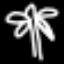
Label: palm tree